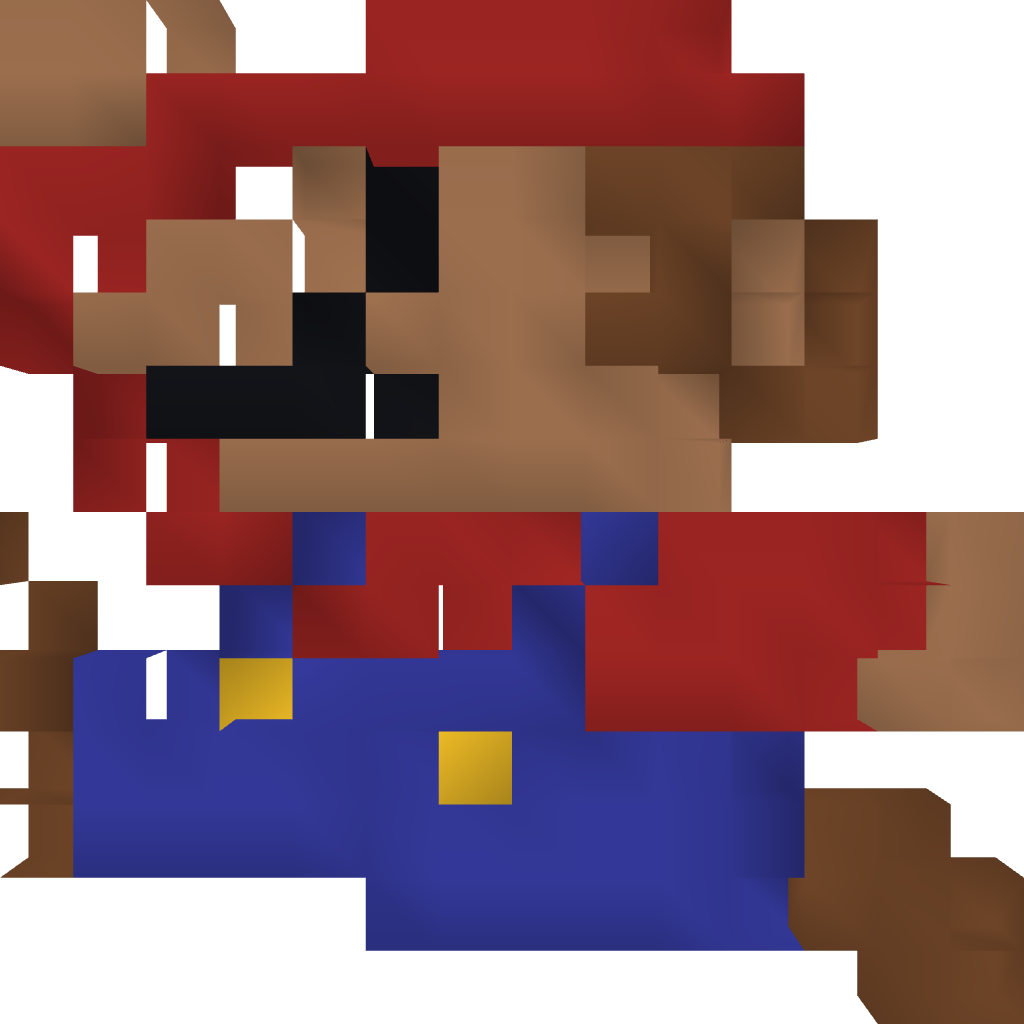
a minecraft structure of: Super Mario 8-Bit Style [Jumping]